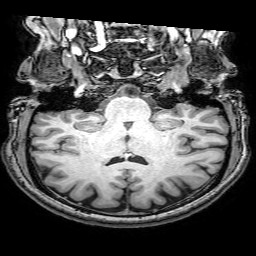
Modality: T1w
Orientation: sagittal
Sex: female
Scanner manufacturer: philips
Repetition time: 0.008135 s
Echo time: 0.00372 s